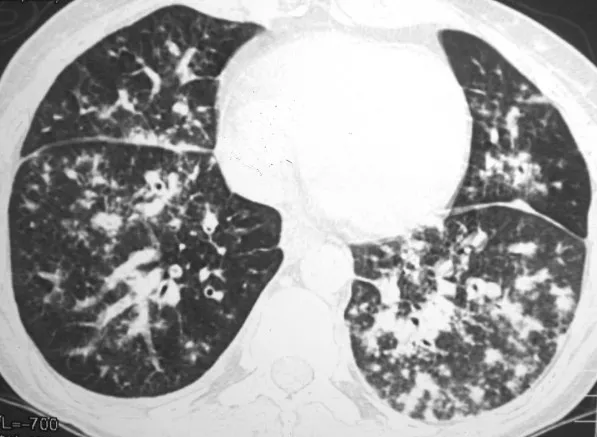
HRCT scan obtained with lung window shows diffuse peribronchovascular thickening and small nodules bilaterally. There are also nodules in the fissures and interlobular septal thickening.
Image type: radiology (ct)